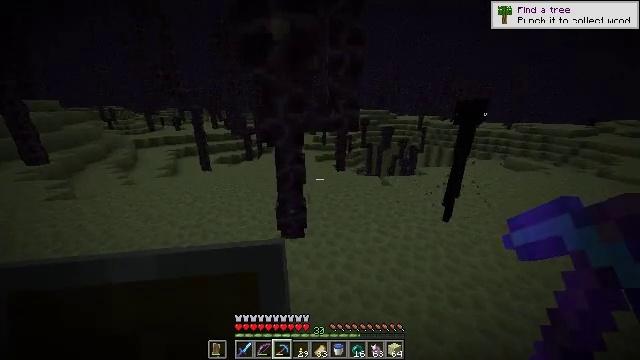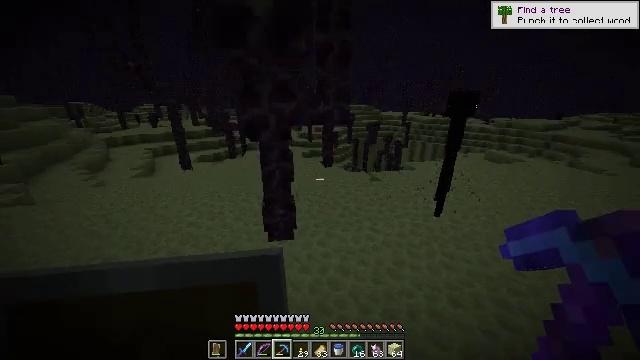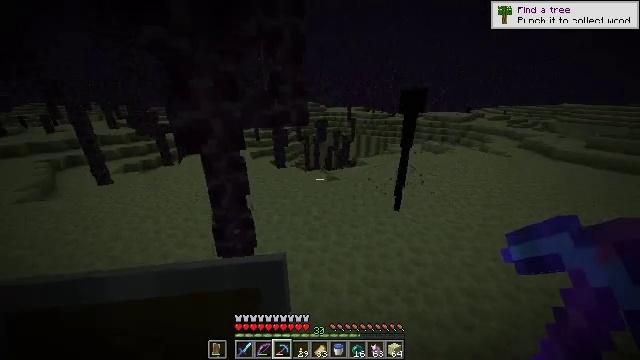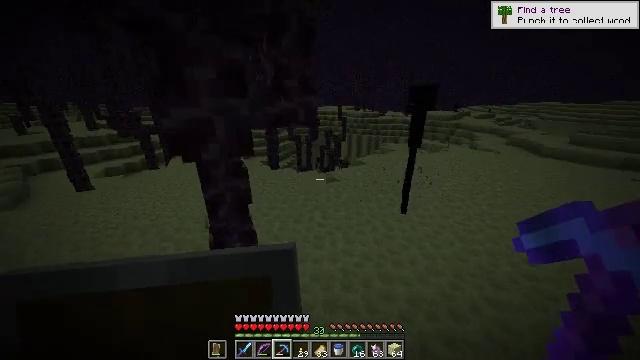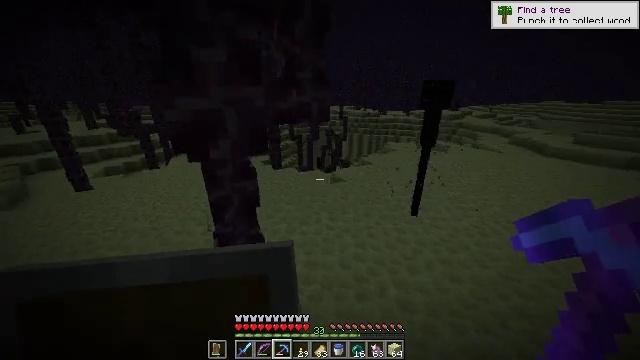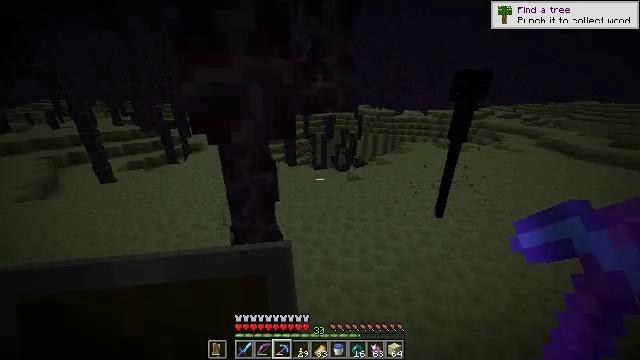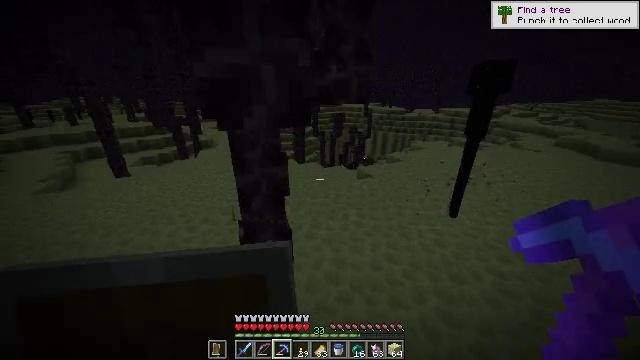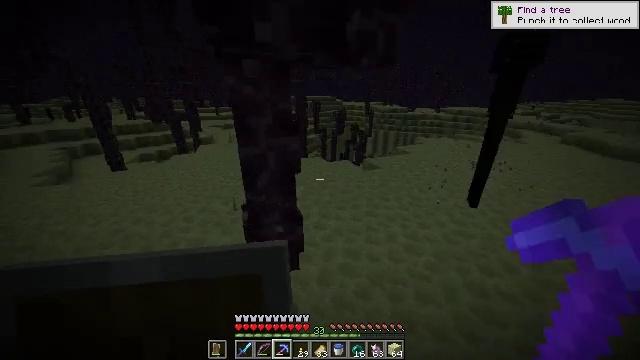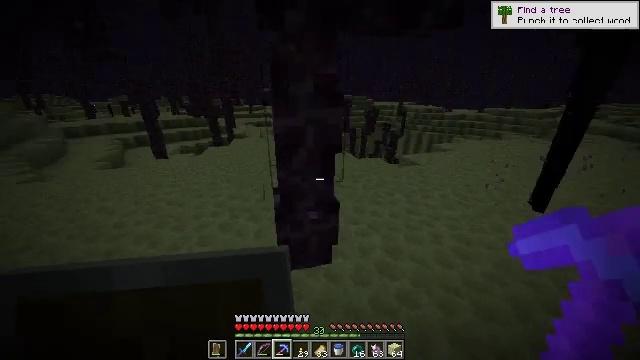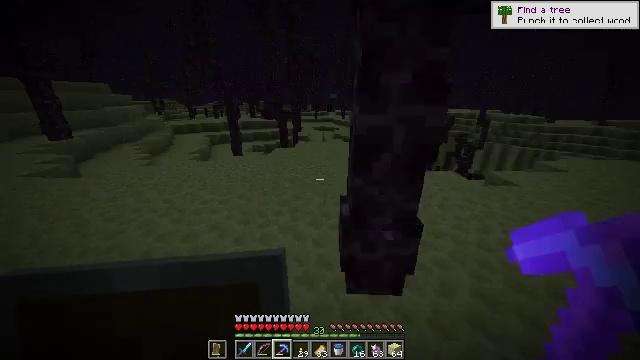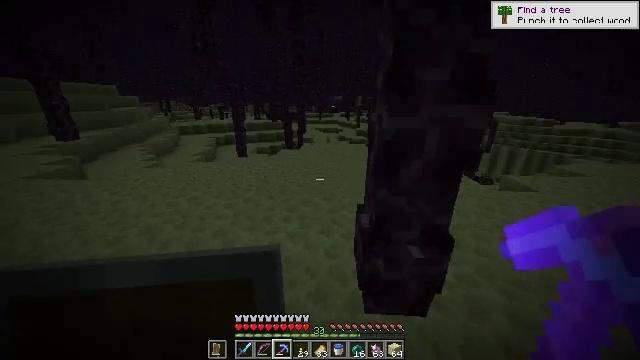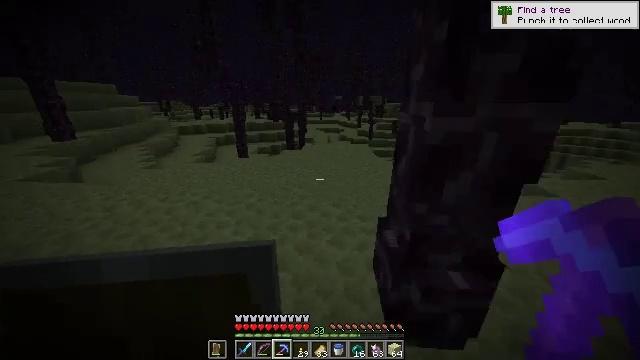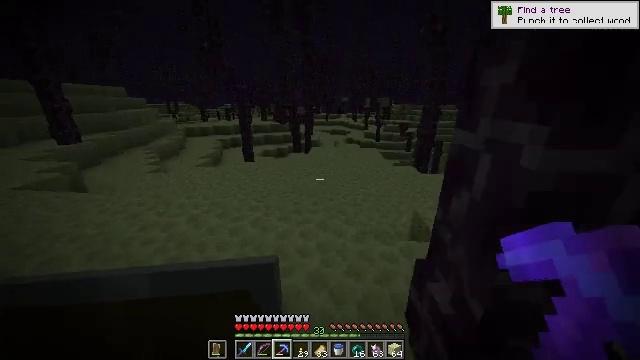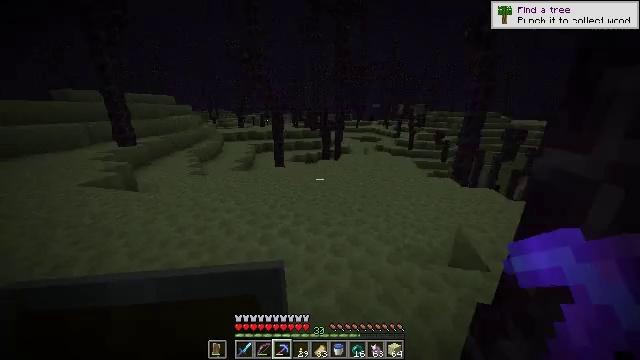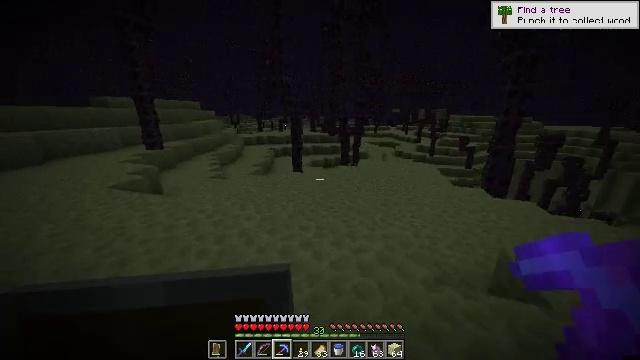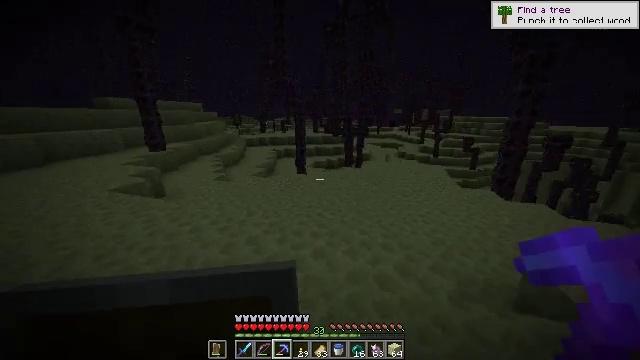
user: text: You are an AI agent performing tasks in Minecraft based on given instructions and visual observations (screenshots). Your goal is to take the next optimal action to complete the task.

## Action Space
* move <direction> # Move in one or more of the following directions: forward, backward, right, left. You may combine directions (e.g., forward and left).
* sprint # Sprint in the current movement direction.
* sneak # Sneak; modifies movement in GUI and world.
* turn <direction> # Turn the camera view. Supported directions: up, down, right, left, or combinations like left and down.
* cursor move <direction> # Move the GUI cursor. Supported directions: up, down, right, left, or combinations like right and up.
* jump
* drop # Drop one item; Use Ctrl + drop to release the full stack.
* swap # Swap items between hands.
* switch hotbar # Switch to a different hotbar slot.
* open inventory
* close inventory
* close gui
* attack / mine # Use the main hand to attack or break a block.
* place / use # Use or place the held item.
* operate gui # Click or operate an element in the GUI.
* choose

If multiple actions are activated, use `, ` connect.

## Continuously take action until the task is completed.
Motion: motion action
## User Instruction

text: Mine the end stone in the End dimension.
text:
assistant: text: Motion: move forward, turn right
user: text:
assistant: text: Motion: move forward and move left, turn right
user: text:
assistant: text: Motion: move forward and move left, turn right
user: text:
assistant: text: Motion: move forward and move left
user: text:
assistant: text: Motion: move forward and move left, turn left
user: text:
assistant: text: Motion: move forward and move left, turn left
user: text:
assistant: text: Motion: move forward and move left
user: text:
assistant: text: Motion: move forward and move left, turn left
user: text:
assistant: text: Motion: move forward and move left, turn left and up
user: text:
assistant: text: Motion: move forward and move left, turn left
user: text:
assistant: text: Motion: move forward
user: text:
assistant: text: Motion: move forward, turn left
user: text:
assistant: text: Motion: move forward and move left, turn left and up
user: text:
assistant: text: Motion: move forward and move left, turn left and up
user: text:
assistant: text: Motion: move forward and move left
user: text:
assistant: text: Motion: move forward
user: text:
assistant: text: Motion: move forward
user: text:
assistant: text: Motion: move forward, sprint, turn right
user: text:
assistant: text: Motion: move forward, sprint, turn right and up
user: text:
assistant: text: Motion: move forward, sprint, turn right and up
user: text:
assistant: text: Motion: move forward, turn right and down
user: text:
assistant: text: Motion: move forward
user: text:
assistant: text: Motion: move forward
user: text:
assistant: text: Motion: move forward, sprint
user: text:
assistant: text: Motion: move forward, sprint, turn right and down
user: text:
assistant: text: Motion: move forward, sprint, turn right
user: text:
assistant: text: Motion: move forward
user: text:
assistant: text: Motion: move forward
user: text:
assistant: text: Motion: move forward
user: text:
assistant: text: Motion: move forward